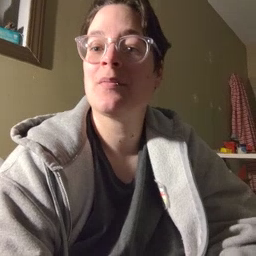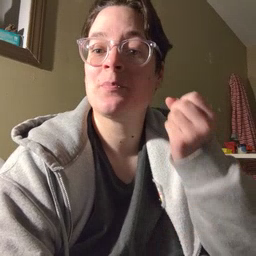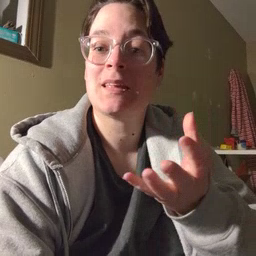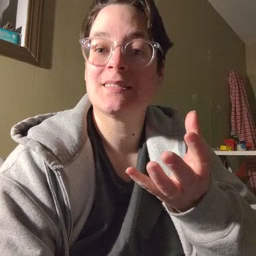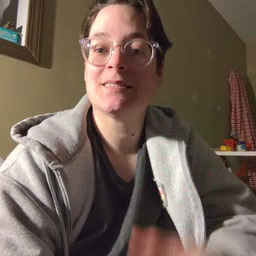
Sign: many